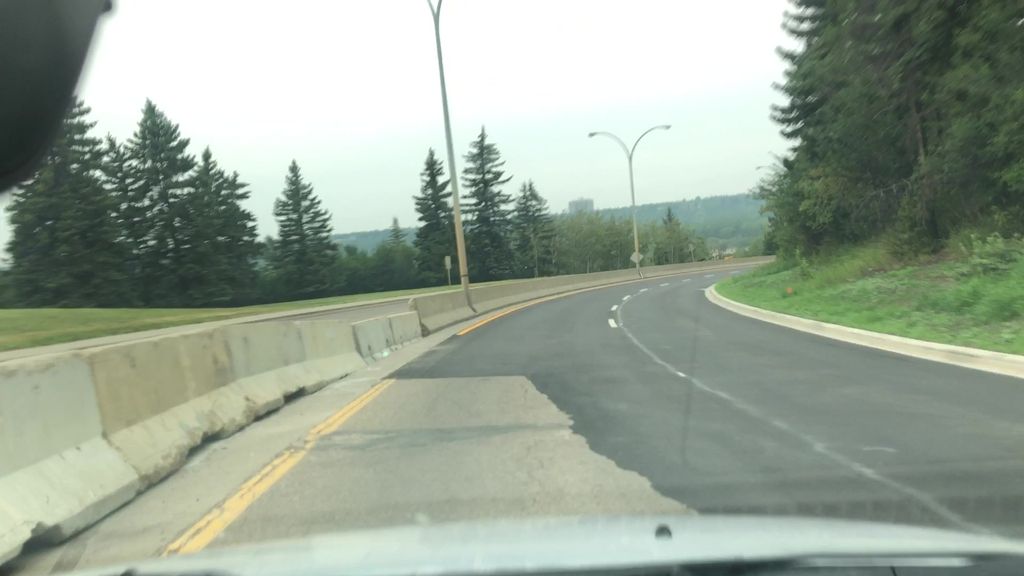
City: edmonton